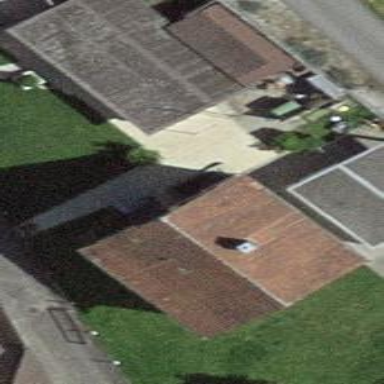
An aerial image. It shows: Shed building.